Question: Hi guys I'm trying to code an arrow like this in css, I'e viewed examples on codepen, but now I'm thinking whether it is actually possible?

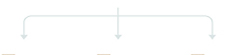
Answer: For arrow and lines i have use 'border'
'''
.content {
margin-top: 30px;
position: relative;
border: 2px solid black;
border-bottom: 2px;
border-radius: 5px;
width: 200px;
height: 40px;
}
.content:before,
.content:after,
.center:before {
content: '';
width: 0;
height: 0;
border-width: 8px 8px;
border-color: #000 transparent transparent transparent;
border-style: solid;
position: absolute;
}
.content:before {
left: -8px;
top: 36px;
}
.content:after {
right: -8px;
top: 36px;
}
.center:before {
right: -8px;
top: 60px;
}
.center {
position: absolute;
height: 60px;
top: -24px;
left: 50%;
margin-left:-2px;
border: 1px solid black;
}
'''
'''
<div class="content">
<div class="center">
</div>
</div>
'''